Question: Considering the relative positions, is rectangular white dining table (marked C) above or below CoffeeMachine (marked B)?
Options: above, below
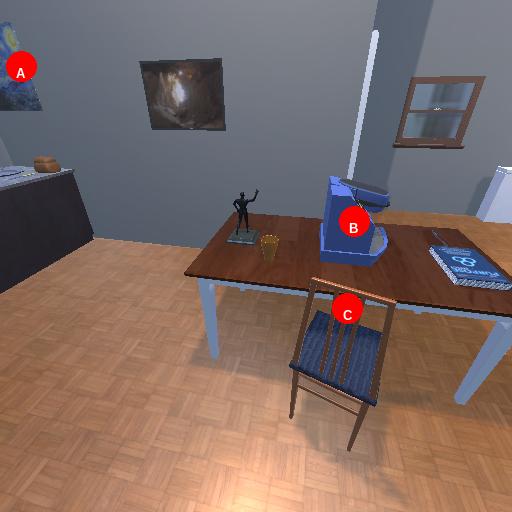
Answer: above